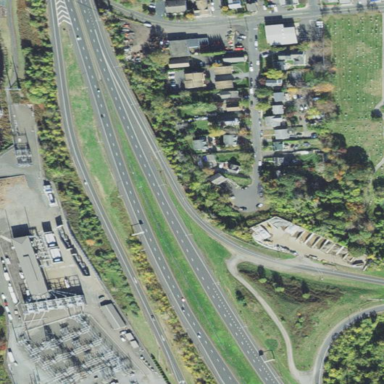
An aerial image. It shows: Outdoor substation at the transmission level.